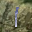
Label: 1